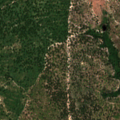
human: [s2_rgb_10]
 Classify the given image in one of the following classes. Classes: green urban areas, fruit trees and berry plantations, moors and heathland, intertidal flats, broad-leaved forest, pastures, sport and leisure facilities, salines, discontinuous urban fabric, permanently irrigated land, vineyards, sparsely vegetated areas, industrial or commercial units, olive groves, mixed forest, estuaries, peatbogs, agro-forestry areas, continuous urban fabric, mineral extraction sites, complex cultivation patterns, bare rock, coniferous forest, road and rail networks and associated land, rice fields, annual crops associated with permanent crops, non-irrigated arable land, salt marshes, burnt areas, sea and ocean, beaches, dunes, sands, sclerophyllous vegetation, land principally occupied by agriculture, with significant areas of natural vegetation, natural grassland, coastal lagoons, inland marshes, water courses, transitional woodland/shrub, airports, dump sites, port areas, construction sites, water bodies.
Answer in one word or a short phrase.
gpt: continuous urban fabric